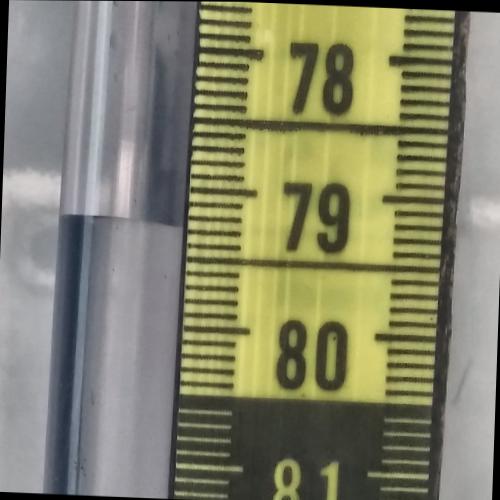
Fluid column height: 79.3 cm